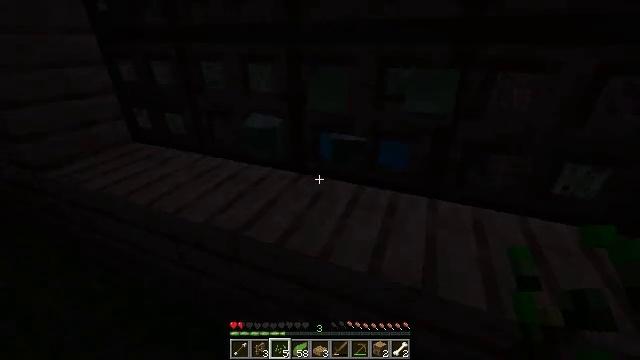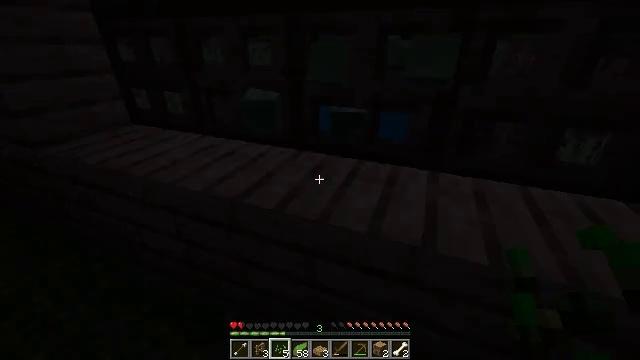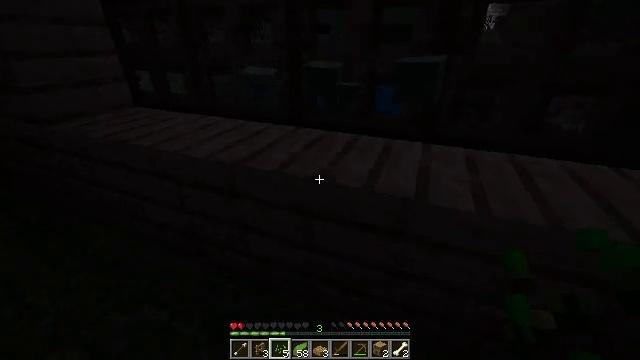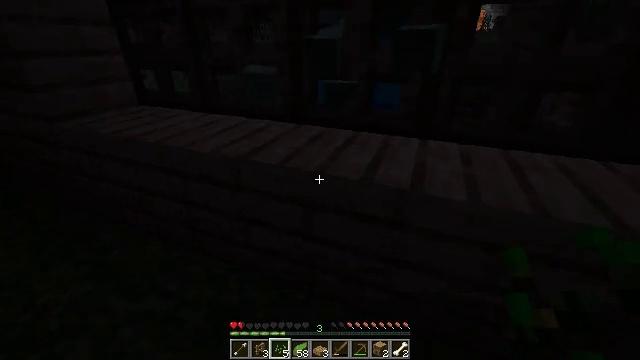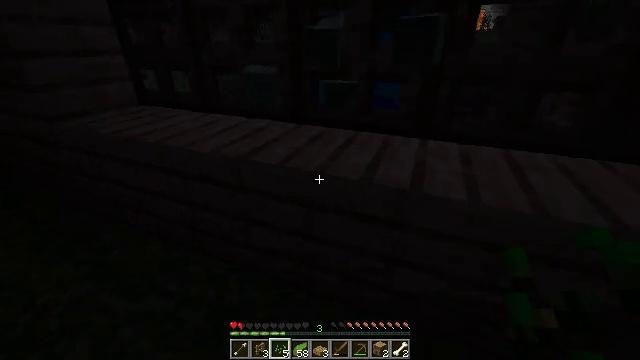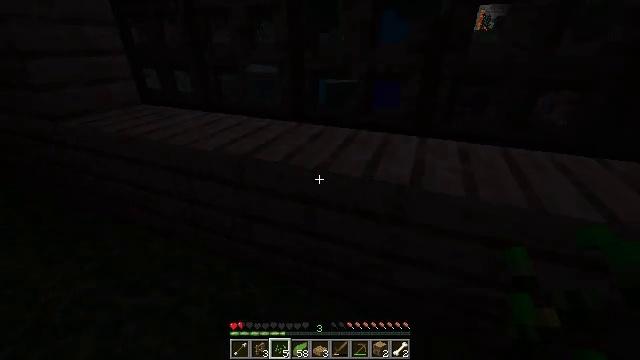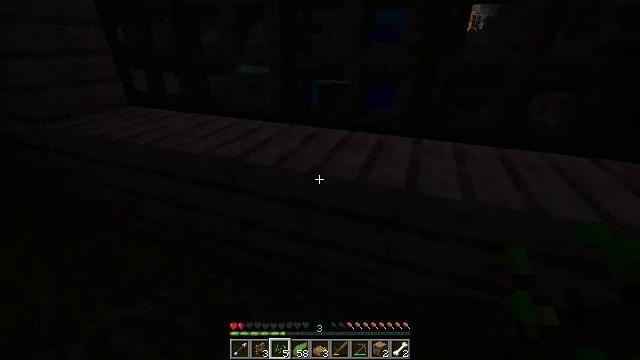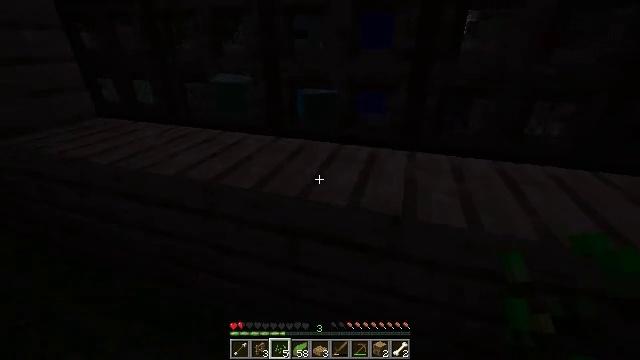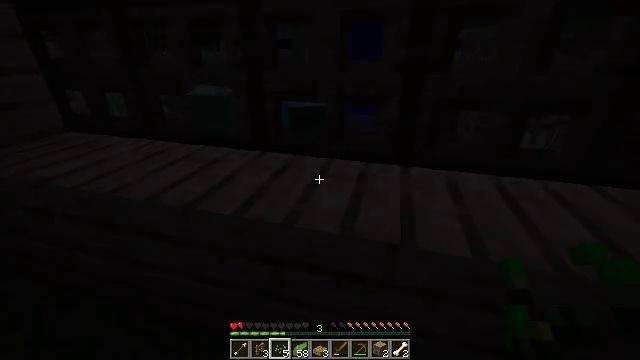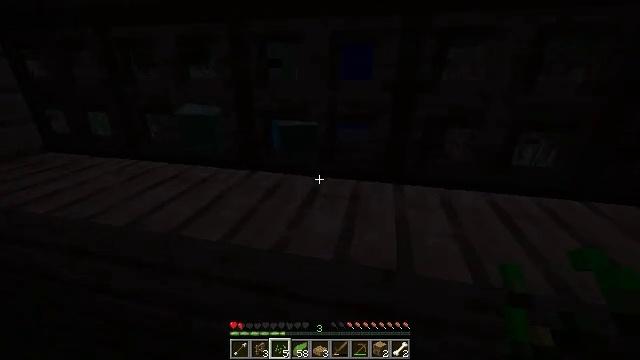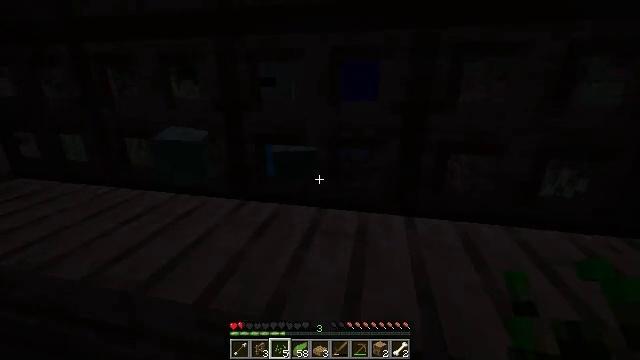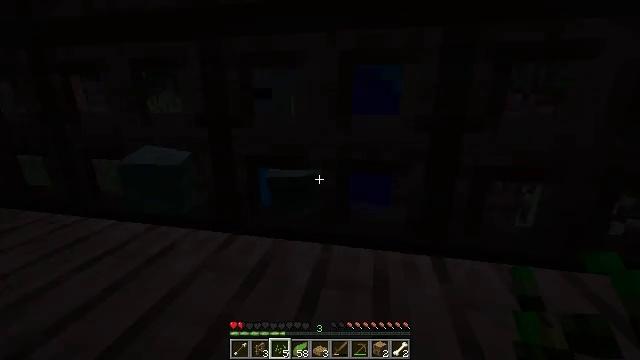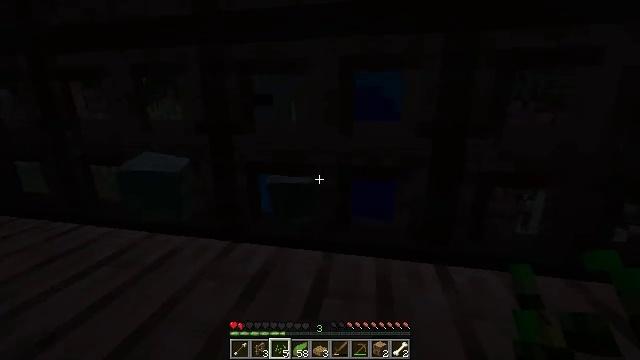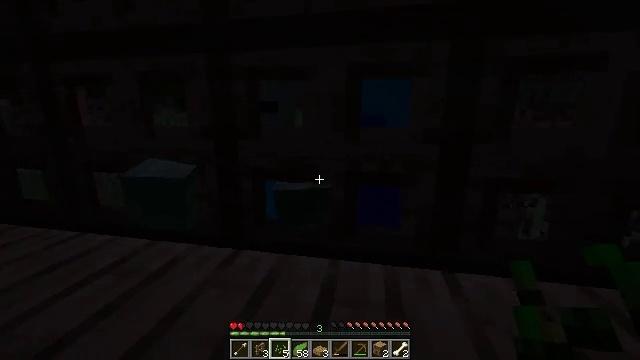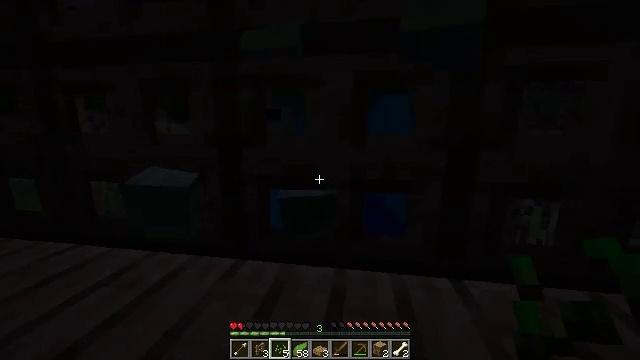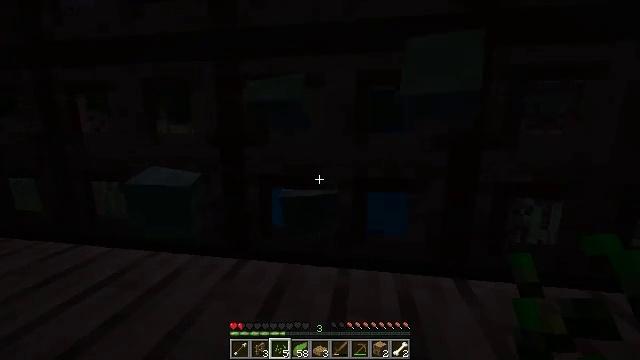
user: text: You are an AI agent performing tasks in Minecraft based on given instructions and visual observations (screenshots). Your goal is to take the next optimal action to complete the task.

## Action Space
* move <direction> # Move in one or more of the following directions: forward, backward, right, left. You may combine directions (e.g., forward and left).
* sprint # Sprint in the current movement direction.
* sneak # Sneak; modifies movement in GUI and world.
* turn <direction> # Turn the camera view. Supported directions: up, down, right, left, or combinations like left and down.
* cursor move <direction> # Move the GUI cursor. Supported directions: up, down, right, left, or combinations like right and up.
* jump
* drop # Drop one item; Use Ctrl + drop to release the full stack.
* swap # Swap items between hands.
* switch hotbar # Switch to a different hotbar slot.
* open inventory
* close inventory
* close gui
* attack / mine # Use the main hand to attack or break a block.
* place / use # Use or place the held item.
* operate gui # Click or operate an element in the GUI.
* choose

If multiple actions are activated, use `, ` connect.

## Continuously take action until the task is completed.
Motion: motion action
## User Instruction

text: Hunt the zombie.
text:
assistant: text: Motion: no_op
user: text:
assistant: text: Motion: no_op
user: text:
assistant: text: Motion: no_op
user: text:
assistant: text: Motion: no_op
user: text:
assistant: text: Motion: no_op
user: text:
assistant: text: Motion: move forward, turn right
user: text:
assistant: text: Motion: move forward, turn right
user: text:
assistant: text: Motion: move forward, turn right and up
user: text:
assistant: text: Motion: move forward, turn right and up
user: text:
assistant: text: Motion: move forward, turn up
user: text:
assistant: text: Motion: move forward, turn up
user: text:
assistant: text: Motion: move forward, turn up
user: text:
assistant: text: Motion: move forward, turn up
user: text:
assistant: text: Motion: turn right and up
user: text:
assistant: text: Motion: no_op
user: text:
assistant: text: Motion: no_op
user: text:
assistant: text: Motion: no_op
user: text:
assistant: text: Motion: no_op
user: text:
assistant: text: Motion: no_op
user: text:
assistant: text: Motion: no_op
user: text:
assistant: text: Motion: no_op
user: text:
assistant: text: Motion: no_op
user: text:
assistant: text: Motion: no_op
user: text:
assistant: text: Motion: no_op
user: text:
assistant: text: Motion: no_op
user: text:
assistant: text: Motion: attack / mine
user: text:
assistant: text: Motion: attack / mine
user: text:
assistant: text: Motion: attack / mine
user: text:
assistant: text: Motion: no_op
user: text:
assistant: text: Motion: no_op